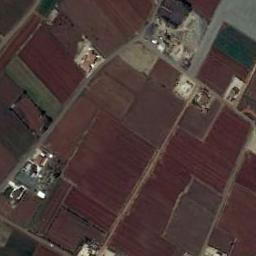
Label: rectangular_farmland